You are looking at the envelope spectrum of a bearing's vibration signal. The marked vertical lines are the theoretical fault frequencies for the outer race, inner race, rolling elements, and cage. Based on the visible evidence, which condition applies: normal, inner_race, outer_race, ball?
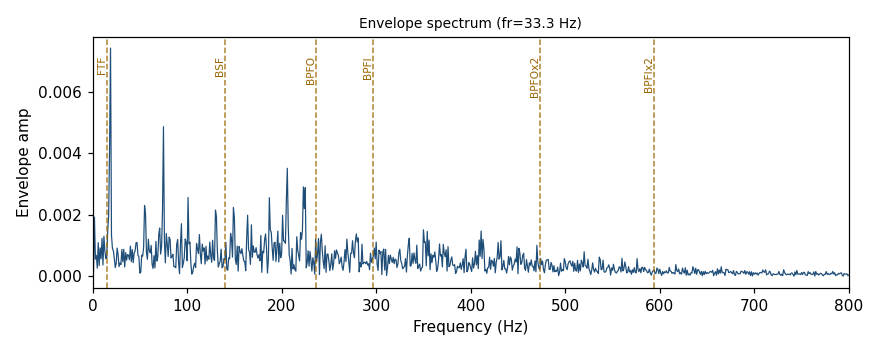
Answer: normal